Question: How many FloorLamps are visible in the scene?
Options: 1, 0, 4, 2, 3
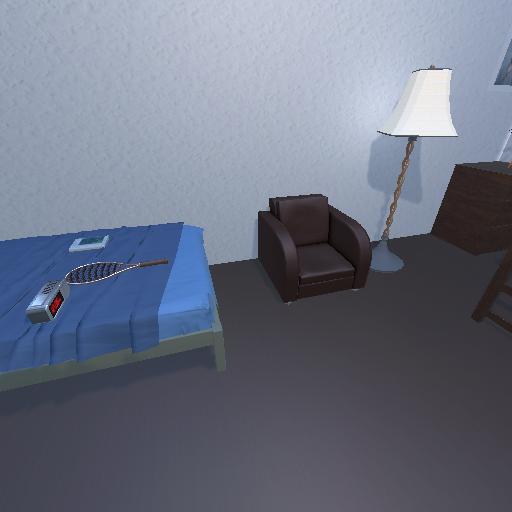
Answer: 1